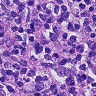
Metastatic tissue present: no